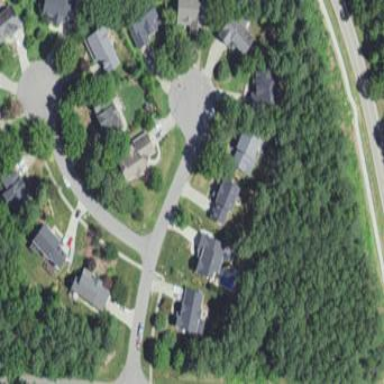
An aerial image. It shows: Residential road area.